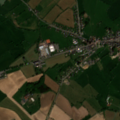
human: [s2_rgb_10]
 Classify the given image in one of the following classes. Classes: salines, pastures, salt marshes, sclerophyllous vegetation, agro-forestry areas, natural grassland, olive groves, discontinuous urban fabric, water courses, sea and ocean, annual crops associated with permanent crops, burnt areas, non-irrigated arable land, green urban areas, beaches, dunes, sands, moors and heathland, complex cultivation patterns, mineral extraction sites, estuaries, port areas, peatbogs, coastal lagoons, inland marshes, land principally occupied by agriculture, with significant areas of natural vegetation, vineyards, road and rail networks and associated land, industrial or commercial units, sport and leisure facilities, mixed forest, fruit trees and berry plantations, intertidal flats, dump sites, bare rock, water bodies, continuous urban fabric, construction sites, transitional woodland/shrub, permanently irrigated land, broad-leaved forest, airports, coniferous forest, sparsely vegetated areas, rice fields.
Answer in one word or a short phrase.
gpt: discontinuous urban fabric, pastures, complex cultivation patterns